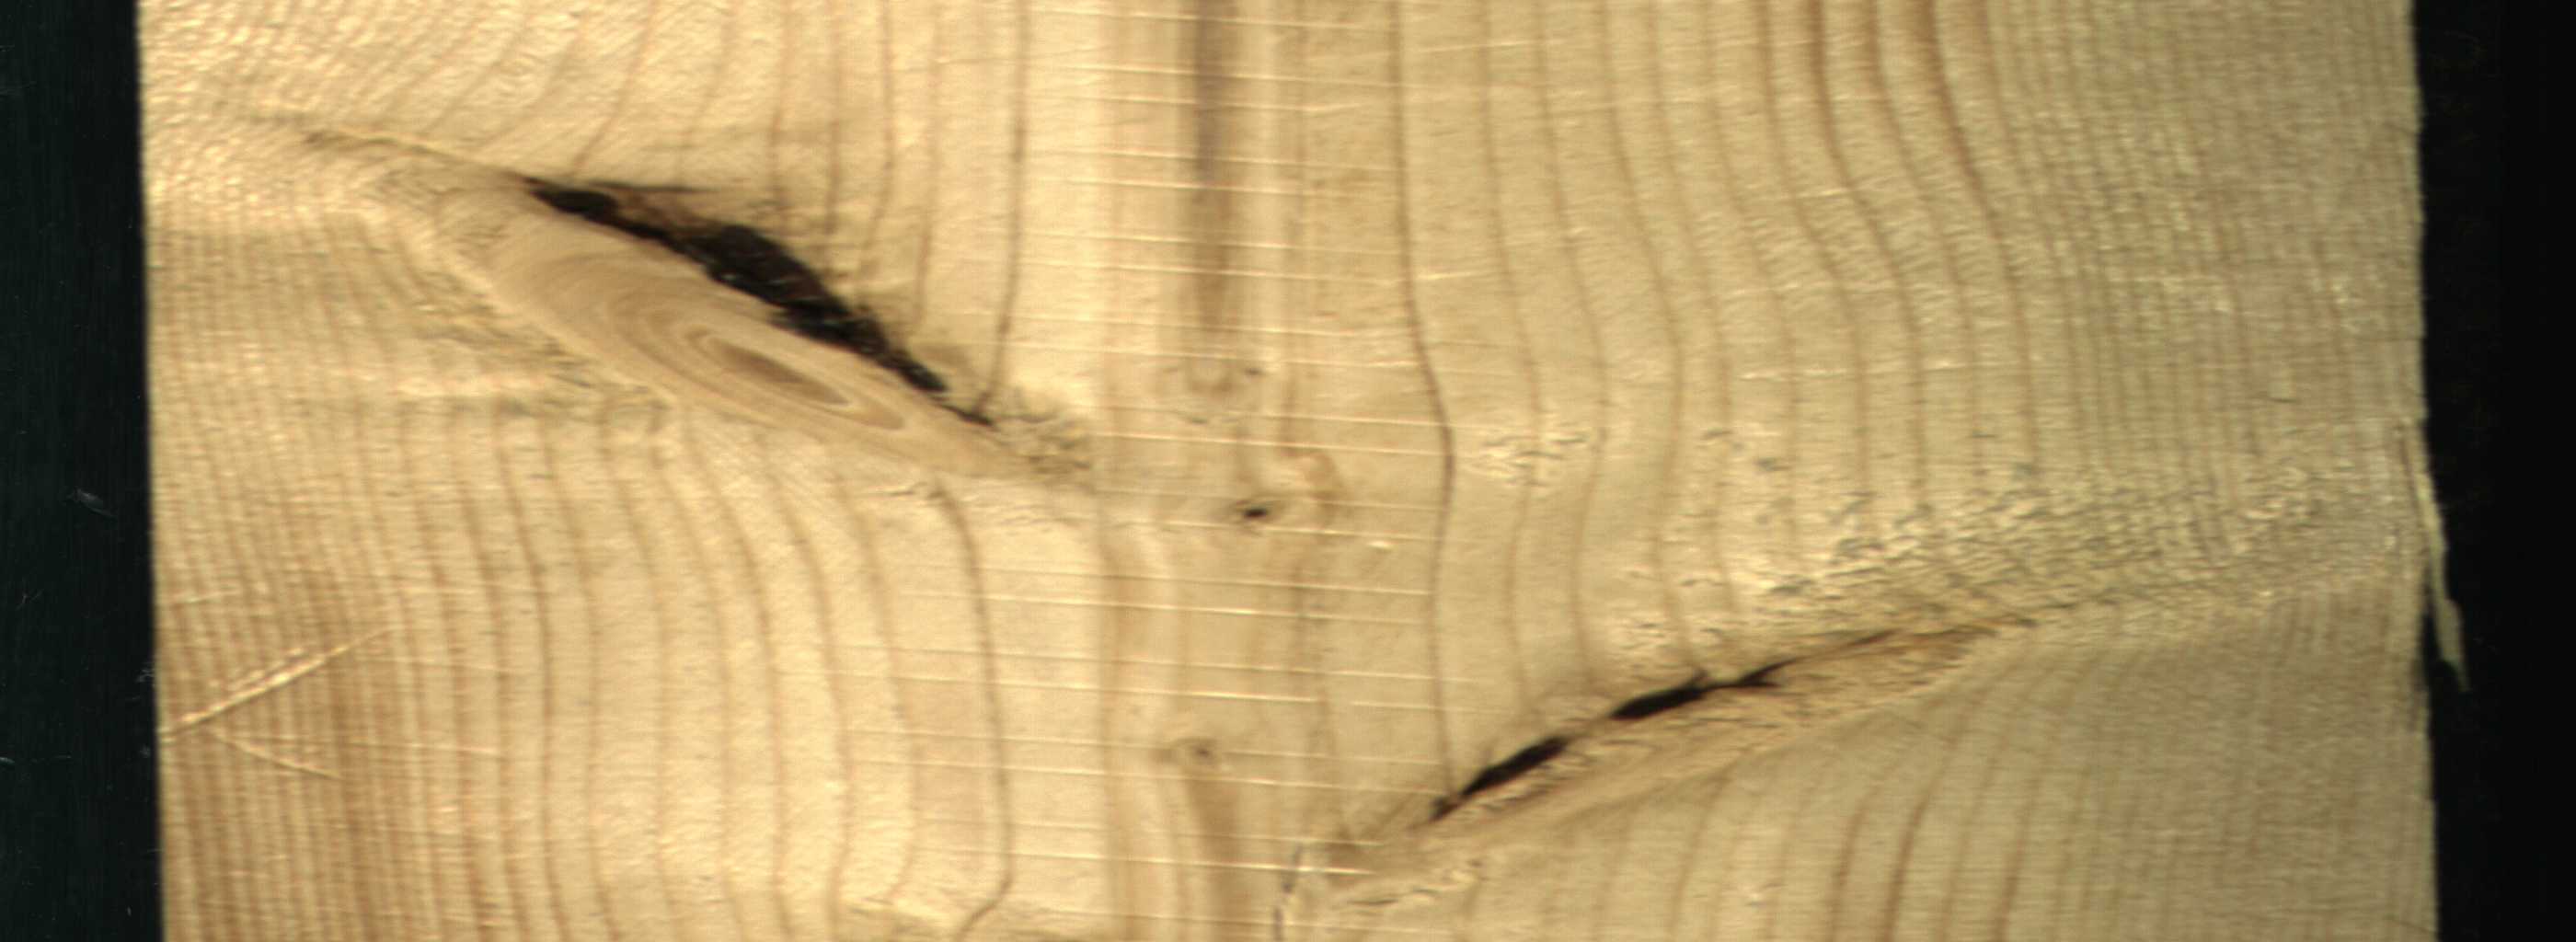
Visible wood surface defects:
overgrown
overgrown
overgrown
overgrown
Dead_Knot
Dead_Knot
Dead_Knot
Live_Knot
Live_Knot
Live_Knot